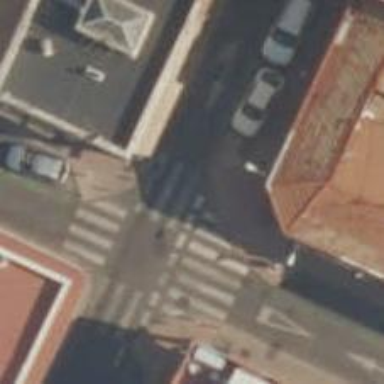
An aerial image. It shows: Uncontrolled zebra crossing on the road.